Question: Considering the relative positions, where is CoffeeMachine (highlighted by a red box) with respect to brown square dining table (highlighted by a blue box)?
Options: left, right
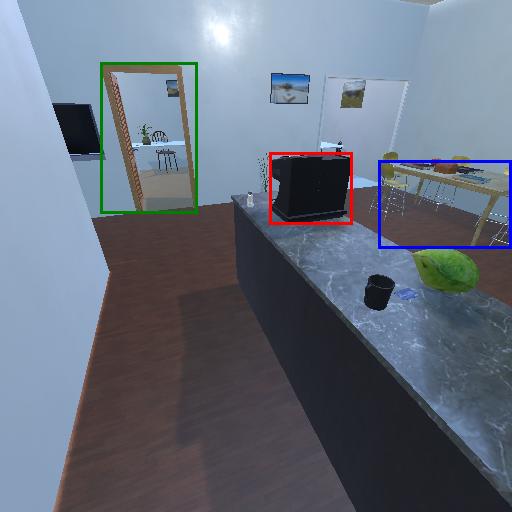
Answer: left